Question: I'm trying to delete multiple selections from a table view. Everything works fine until I scroll up or down, then it crashes and throws an exception.
'''
*** Terminating app due to uncaught exception 'NSInvalidArgumentException', reason: '*** -[__NSArrayM insertObject:atIndex:]: object cannot be nil'
'''
This is how I am deleting the objects :
'''
- (IBAction)deleteObjects:(id)sender {
NSArray *selectedRows = [self.tableView indexPathsForSelectedRows];
BOOL deleteSpecificRows = selectedRows.count > 0;
if (deleteSpecificRows)
{
NSMutableArray *stringsOfObjects = [NSMutableArray new];
for (NSIndexPath *selectionIndex in selectedRows) {
UITableViewCell *cell = [self.tableView cellForRowAtIndexPath:selectionIndex];
[stringsOfObjects addObject:cell.textLabel.text];
}
NSArray *paths = NSSearchPathForDirectoriesInDomains(NSDocumentDirectory, NSUserDomainMask, YES);
NSString *path = [paths objectAtIndex:0];
NSString *plistPath = [path stringByAppendingPathComponent:@"AlertSubscriptions.plist"];
NSMutableArray *array = [[[NSMutableArray alloc] initWithContentsOfFile:plistPath] mutableCopy];
[array removeObjectsInArray:stringsOfObjects];
[self.alertSubArray removeObjectsInArray:stringsOfObjects];
[array writeToFile:plistPath atomically:YES];
[self.tableView deleteRowsAtIndexPaths:selectedRows withRowAnimation:UITableViewRowAnimationAutomatic];
}
'''
Again this all works fine, unless I scroll up/down to select/deselect more cells so I subclassed my cells because I read that won't reuse cells on SO.
For reference:
'''
- (UITableViewCell *)tableView:(UITableView *)tableView cellForRowAtIndexPath:(NSIndexPath *)indexPath {
SubscriptionsTableViewCell *cell = [tableView
dequeueReusableCellWithIdentifier:nil];
if (cell == nil) {
cell = [[SubscriptionsTableViewCell alloc]
initWithStyle:UITableViewCellStyleDefault
reuseIdentifier:nil];
}
cell.textLabel.text = [self.alertSubArray objectAtIndex:indexPath.row];
cell.textLabel.textAlignment = NSTextAlignmentLeft;
return cell;
}
'''
Ive tried it with a static cell and without. I've tried setting dequeueReusableCellWithIdentifier to a static cell and without. Neither work when I scroll
'''
static NSString *CellIdentifier = @"Cell";
'''
Error log:
'''
2015-06-28 15:46:19.379 *** Terminating app due to uncaught exception 'NSInvalidArgumentException', reason: '*** -[__NSArrayM insertObject:atIndex:]: object cannot be nil'
*** First throw call stack:
(0x186d3c2d8 0x1985680e4 0x186c234c0 0x10017e7d8 0x18b7b1404 0x18b79a4e0 0x18b7b0da0 0x18b7b0a2c 0x18b7a9f68 0x18b77d18c 0x18ba1e324 0x18b77b6a0 0x186cf4240 0x186cf34e4 0x186cf1594 0x186c1d2d4 0x1904336fc 0x18b7e2fac 0x1001646d4 0x198be6a08)
libc++abi.dylib: terminating with uncaught exception of type NSException
'''
---
So after trying what the others have told me to do I have done the following:
Set an exception breakpoint. The line that populates after crash is the '[stringsOfObjects addObject:cell.textLabel.text];' line.
i have made sure my 'cellForRowAtIndexPath' method was set up properly now:
'''
}
static NSString *CellIdentifier = @"Cell";
UITableViewCell *cell = [self.tableView dequeueReusableCellWithIdentifier:CellIdentifier];
cell.backgroundColor = [UIColor whiteColor];
[self.tableView setSeparatorStyle:UITableViewCellSeparatorStyleSingleLine];
[self.tableView setRowHeight:45];
cell.textLabel.text = [self.alertSubArray objectAtIndex:indexPath.row];
cell.textLabel.textAlignment = NSTextAlignmentLeft;
return cell;
}
'''
After that I still get a crash at adding the objects to the NSMutableArray so I looked in the debugger and made sure my UITableViewCell isn't nil like Robot mentioned to me, and it looks like it is but I don't know where to go from here: because in my mind it is not nil

As you can see, I have selected 6 rows but it only added 2 objects. I don't know why this is so difficult, why is it nil when some aren't? And why can I delete them perfectly fine without scrolling to select more?
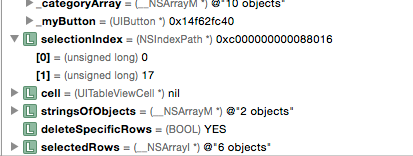
Answer: So, after an extensive discussion in the comments the problem seems to be the following:
The logic of '[stringsOfObjects addObject:cell.textLabel.text];' in the 'deleteObjects:' method is wrong. This is because it is taking the text direct from the cells rather than the array backing store that populates the cells.
Cells can be scrolled offscreen and re-used so the text in them is no longer correct and, in fact, the cell no longer "exists" as it has been reused. If the cell doesn't "exist" an empty cell will be created where the text field might be 'nil'. Note that cell re-use is a good thing; don't create cells and never re-use them or you will run out of memory fast.
Instead, take the text from your backing store that populates the cells themselves rather than from the cell directly. I would expect code something like:
'[stringsOfObjects addObject:[self.alertSubArray objectAtIndex:selectionIndex.row]];'